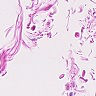
Metastatic tissue present: no